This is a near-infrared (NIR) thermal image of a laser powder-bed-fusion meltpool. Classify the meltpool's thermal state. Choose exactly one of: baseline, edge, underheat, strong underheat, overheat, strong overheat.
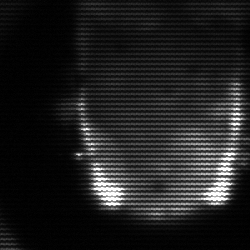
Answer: baseline